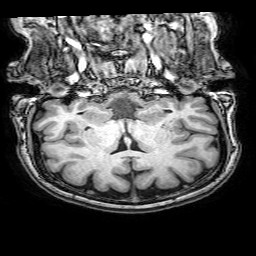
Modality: T1w
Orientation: sagittal
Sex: female
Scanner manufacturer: philips
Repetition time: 0.00825 s
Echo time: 0.00378 s